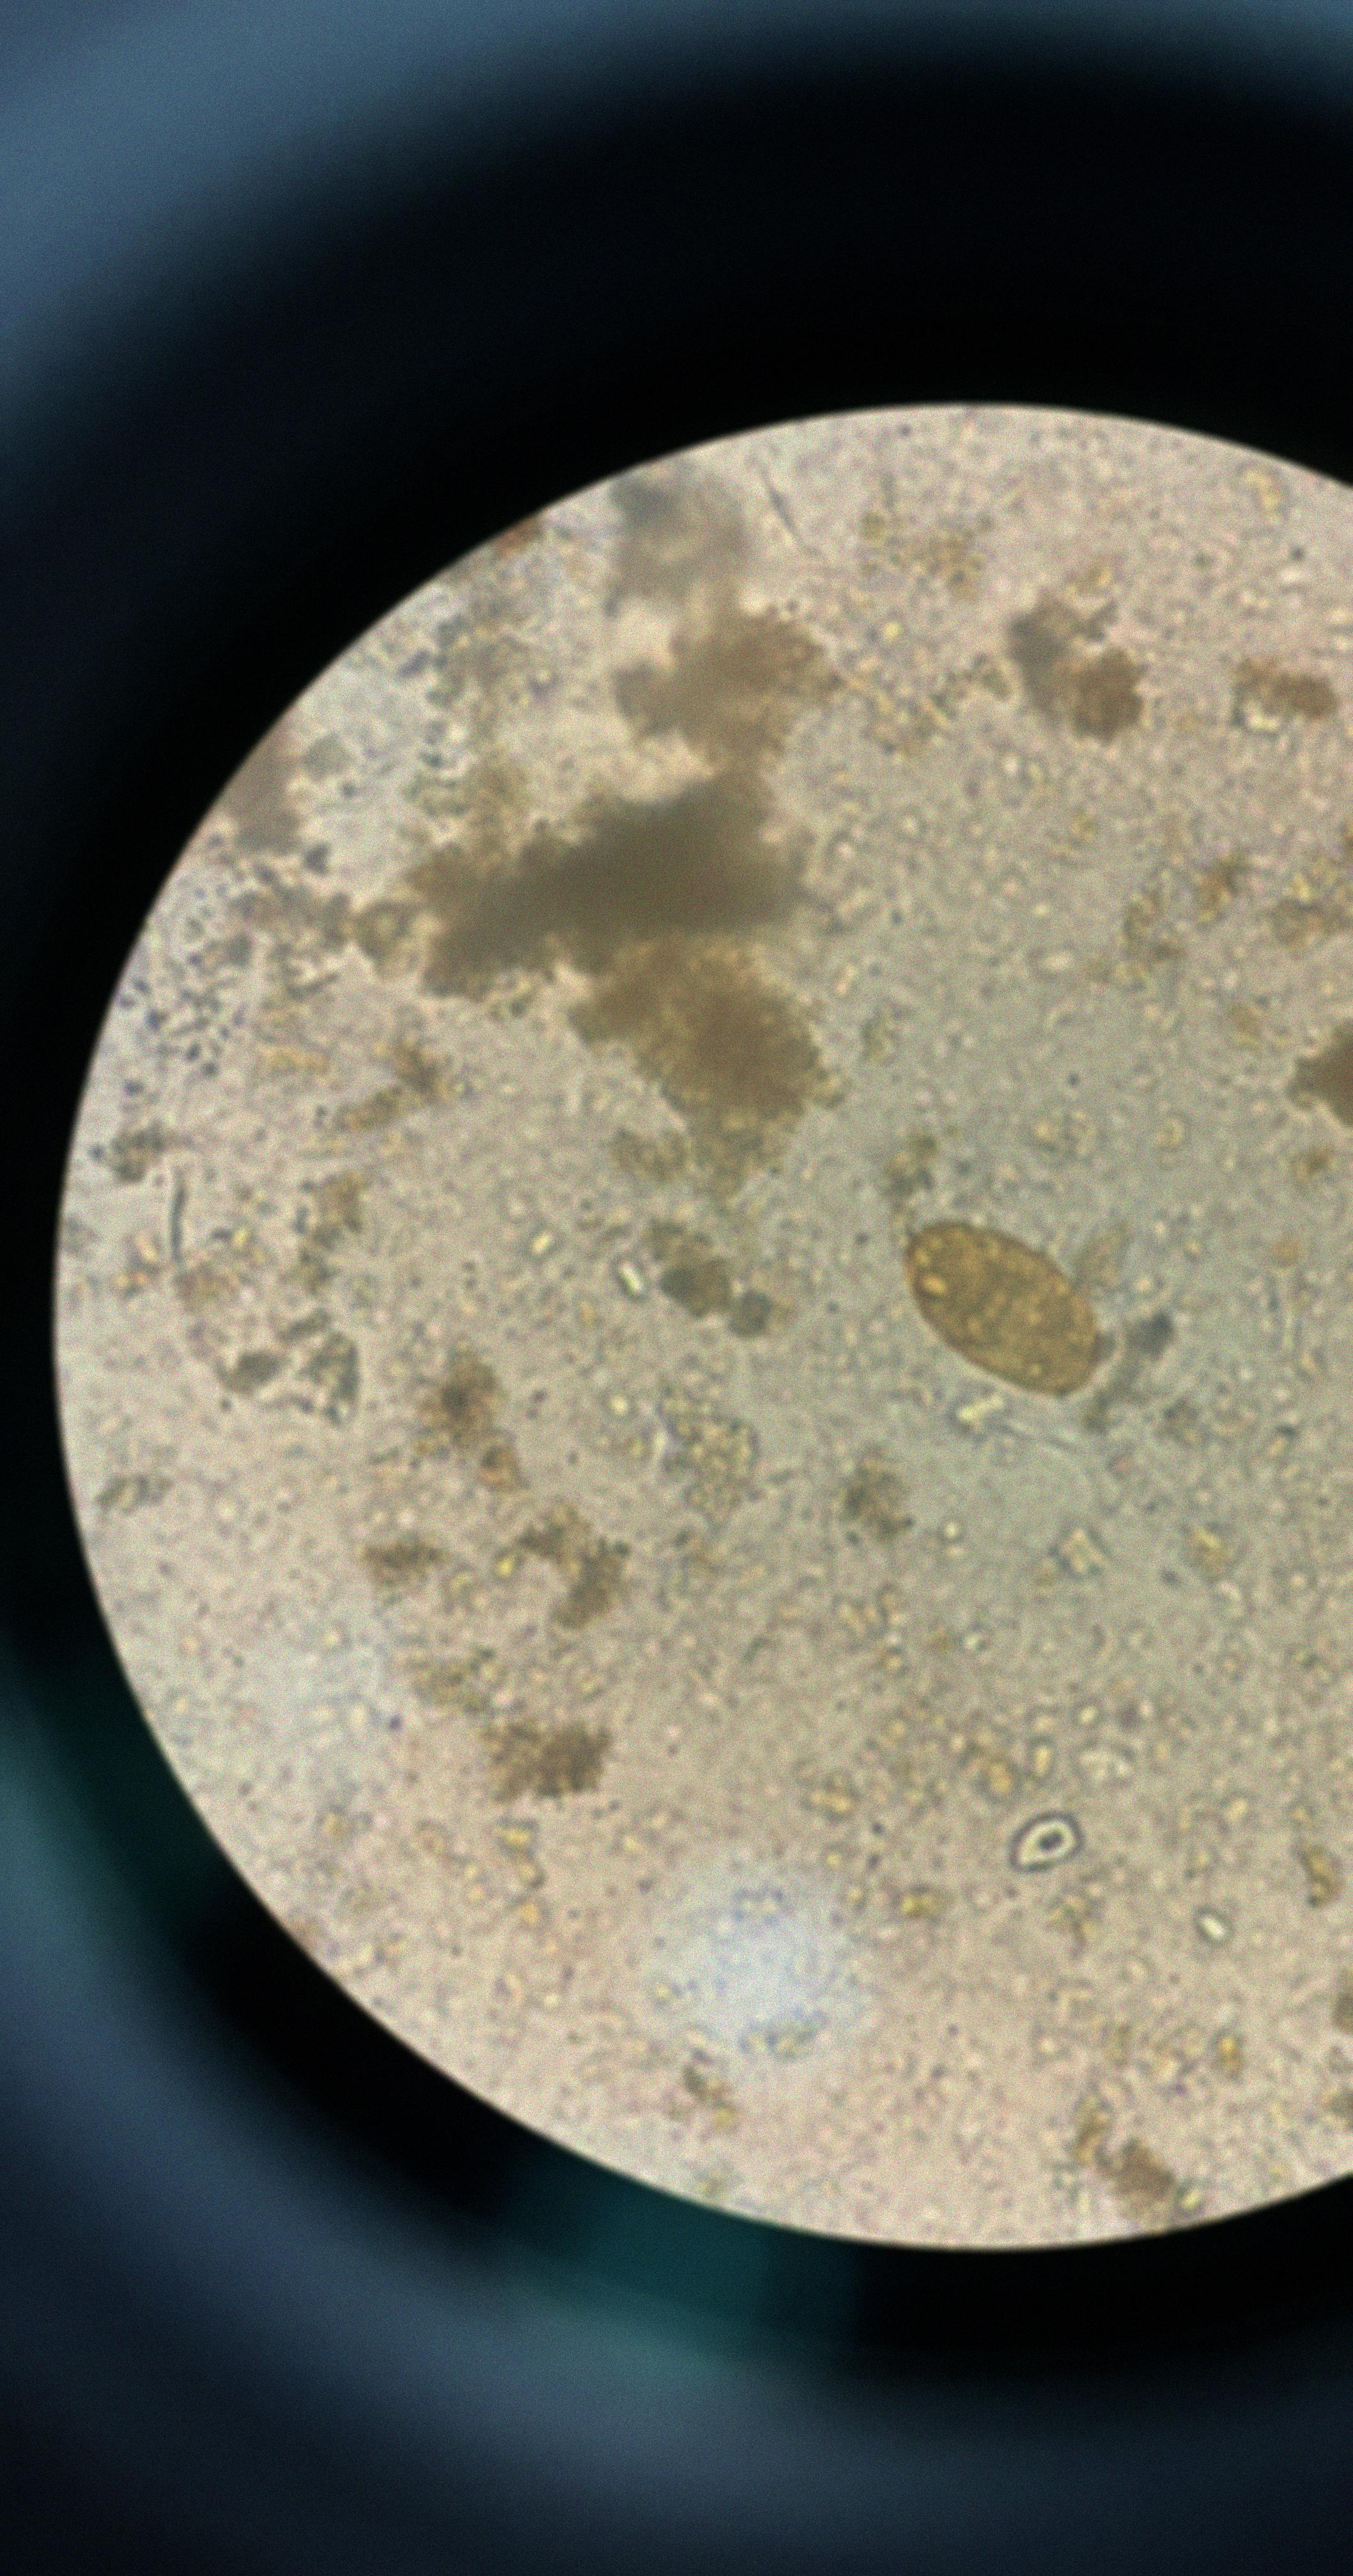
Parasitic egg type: Paragonimus spp